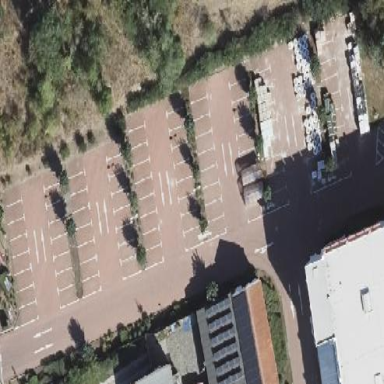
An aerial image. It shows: Parking area with paving stones surface.